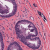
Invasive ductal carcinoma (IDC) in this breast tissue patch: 0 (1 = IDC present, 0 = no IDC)